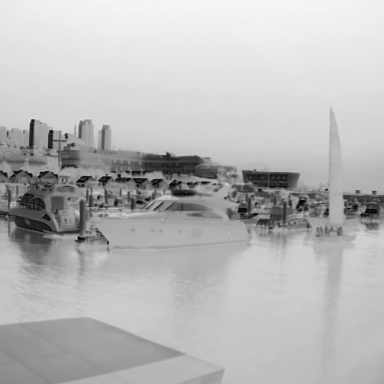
There are two canoes in the infrared image.